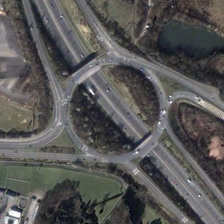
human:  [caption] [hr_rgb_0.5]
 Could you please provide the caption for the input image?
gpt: a large number of trees were planted around the overpass .

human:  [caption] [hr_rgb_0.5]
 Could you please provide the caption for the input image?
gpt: there is a lake near the overpass .

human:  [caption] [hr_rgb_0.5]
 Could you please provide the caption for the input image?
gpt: there is a lake near the overpass .

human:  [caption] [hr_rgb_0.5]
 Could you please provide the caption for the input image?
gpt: a large number of trees were planted around the overpass .

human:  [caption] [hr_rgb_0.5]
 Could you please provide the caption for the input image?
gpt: there is a lake near the overpass .